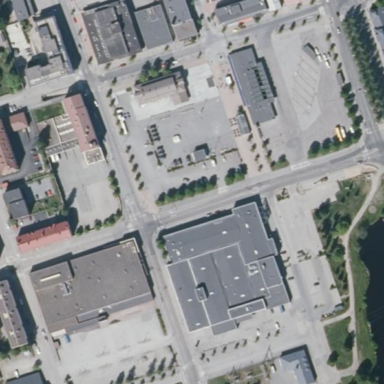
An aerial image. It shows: Retail area.